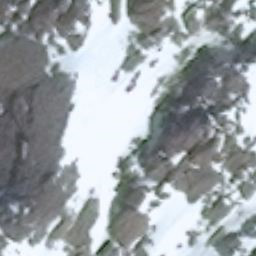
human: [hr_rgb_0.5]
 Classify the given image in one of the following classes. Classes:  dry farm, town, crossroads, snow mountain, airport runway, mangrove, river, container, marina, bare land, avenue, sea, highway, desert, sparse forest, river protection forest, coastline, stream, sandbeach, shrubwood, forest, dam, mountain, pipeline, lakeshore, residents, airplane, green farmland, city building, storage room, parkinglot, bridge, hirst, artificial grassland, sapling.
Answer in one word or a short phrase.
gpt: snow mountain